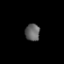
Tissue: prostate
Cell type: T cells
Senescence score: 0.6915
Nuclear area (px): 248
Mean DAPI intensity: 97.633